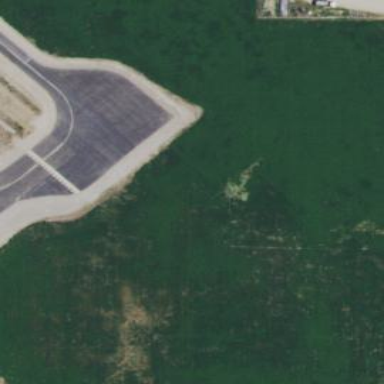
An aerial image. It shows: Apron at the airport.